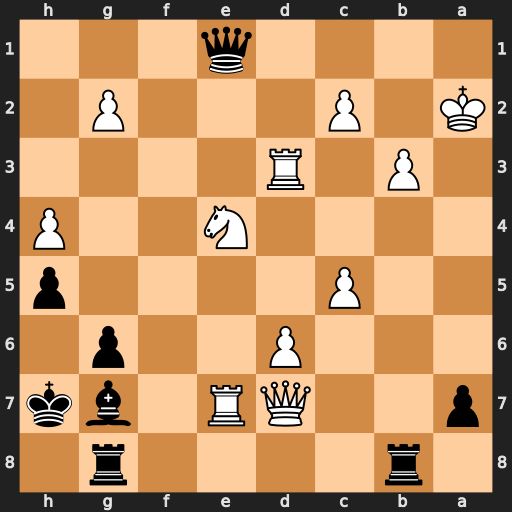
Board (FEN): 1r4r1/p2QR1bk/3P2p1/2P4p/4N2P/1P1R4/K1P3P1/4q3
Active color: b
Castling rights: -
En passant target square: -
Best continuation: Qa1#